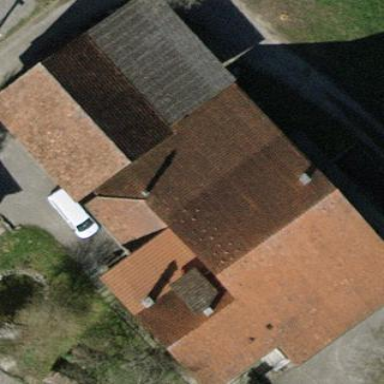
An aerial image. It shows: Farm building with gabled roof.